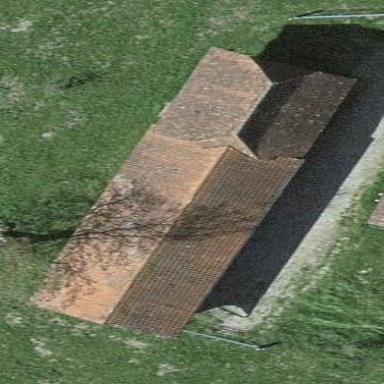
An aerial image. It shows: Rural barn.